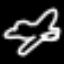
Label: airplane